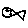
Label: fish